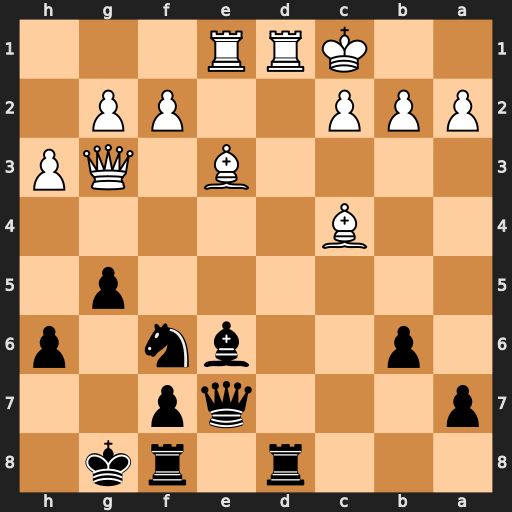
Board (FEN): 3r1rk1/p3qp2/1p2bn1p/6p1/2B5/4B1QP/PPP2PP1/2KRR3
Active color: b
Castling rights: -
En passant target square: -
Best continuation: Rxd1+ Rxd1 Bxc4 Bxg5 hxg5